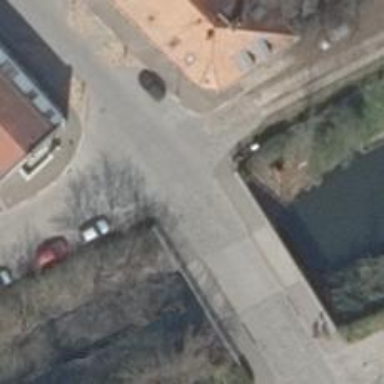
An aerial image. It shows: Unclassified road with bridge that has concrete sidewalks on both sides.